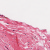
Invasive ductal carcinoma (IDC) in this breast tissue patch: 0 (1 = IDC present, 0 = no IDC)